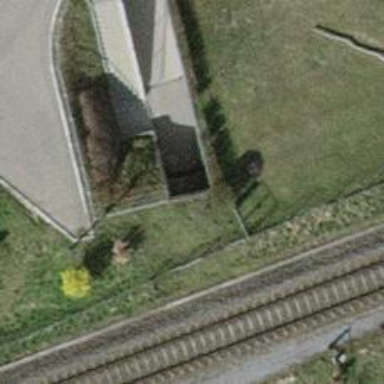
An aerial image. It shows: Paved footway passing through tunnel.